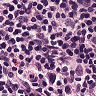
Metastatic tissue present: no